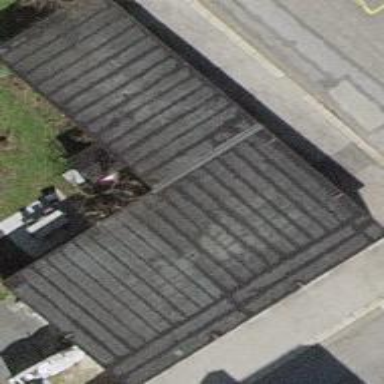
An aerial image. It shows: Flat roofed garages.